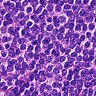
Metastatic tissue present: no